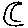
Label: moon